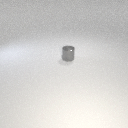
small gray metal cylinder